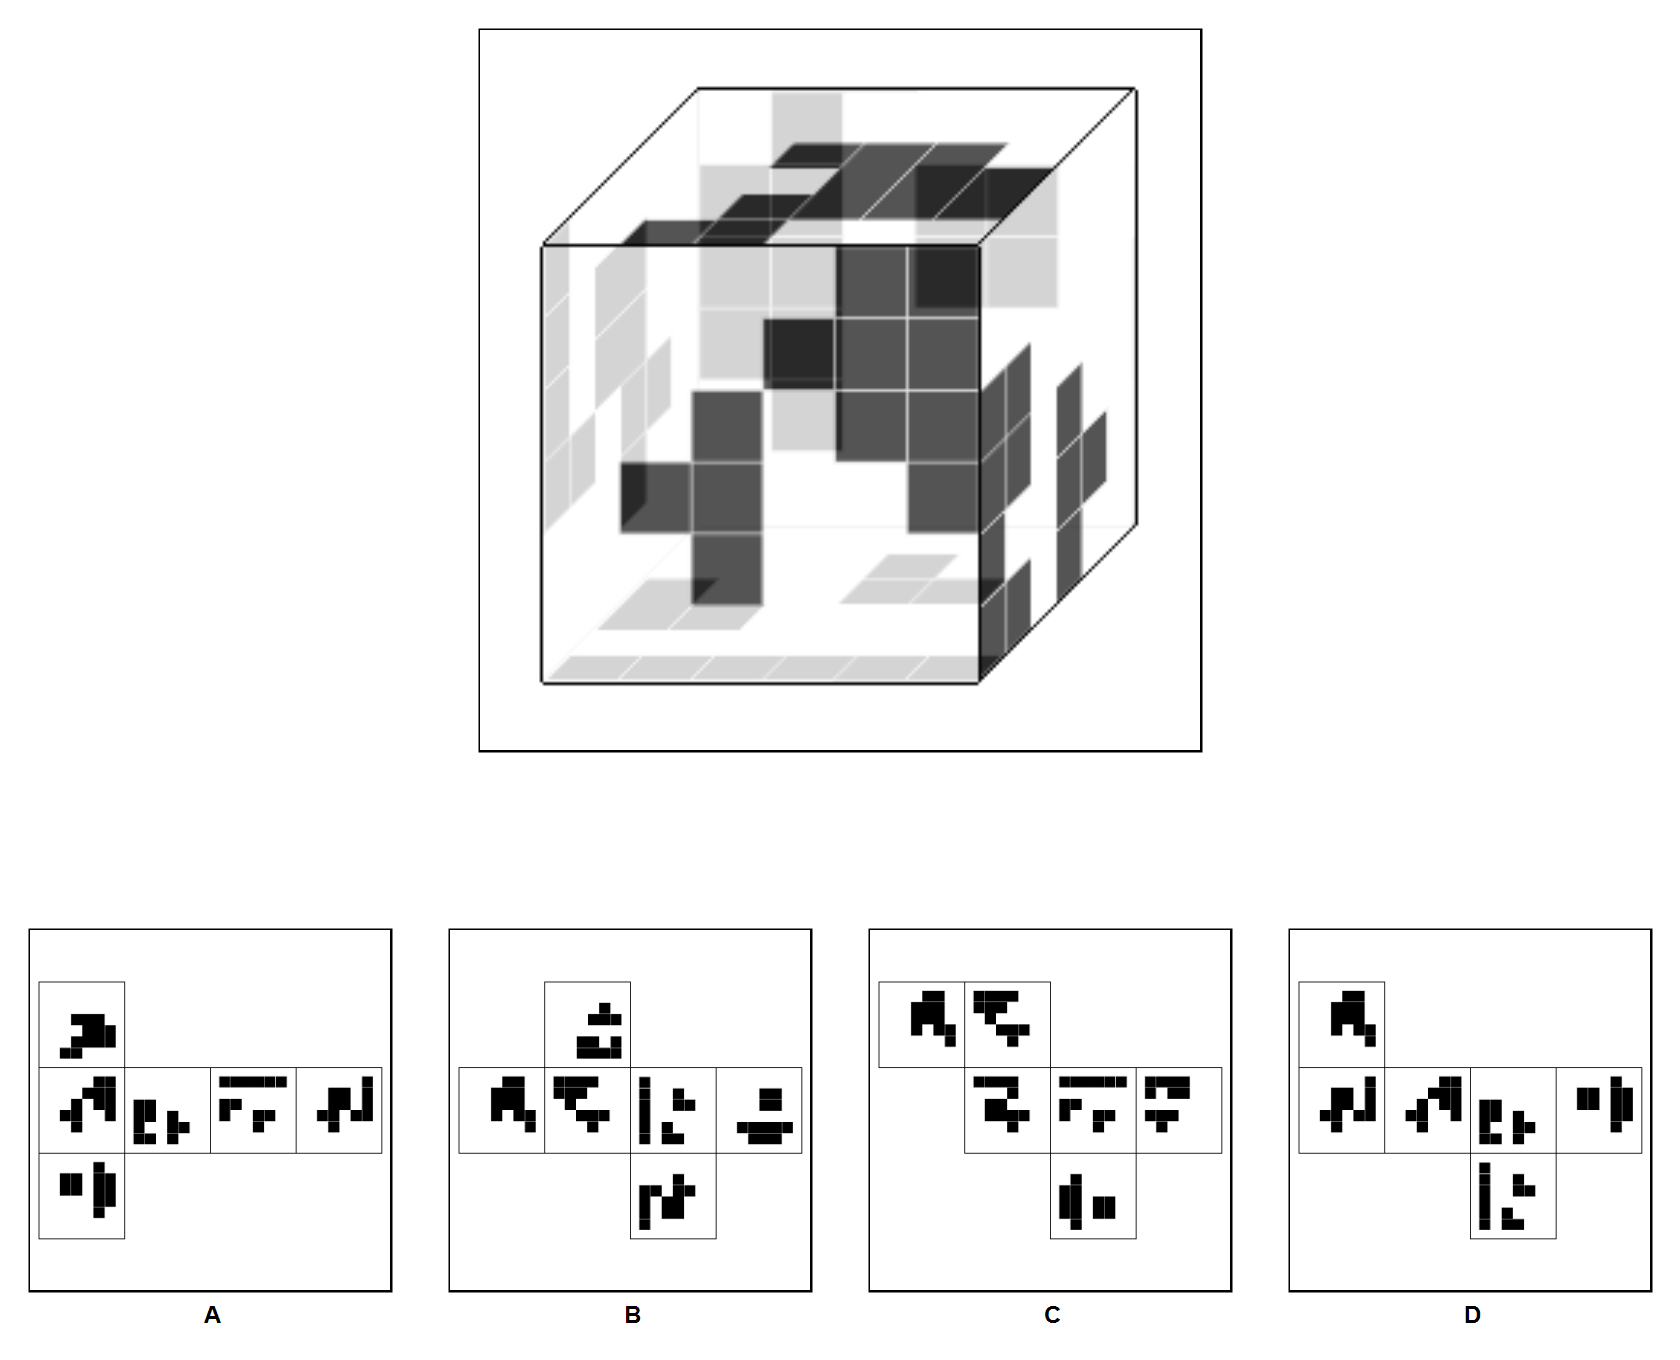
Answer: A